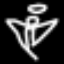
Label: angel